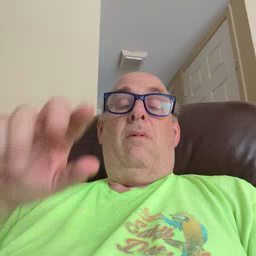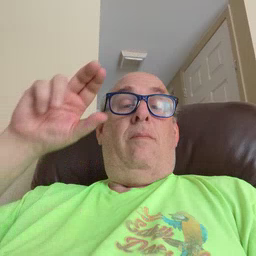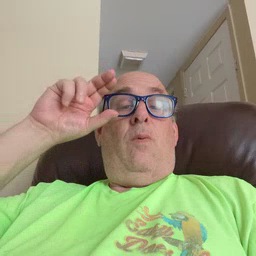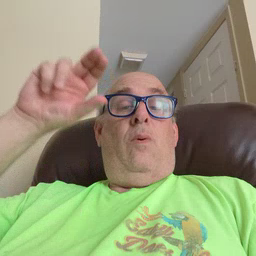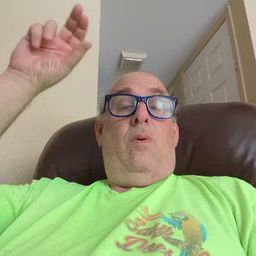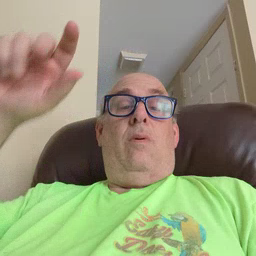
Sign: moon